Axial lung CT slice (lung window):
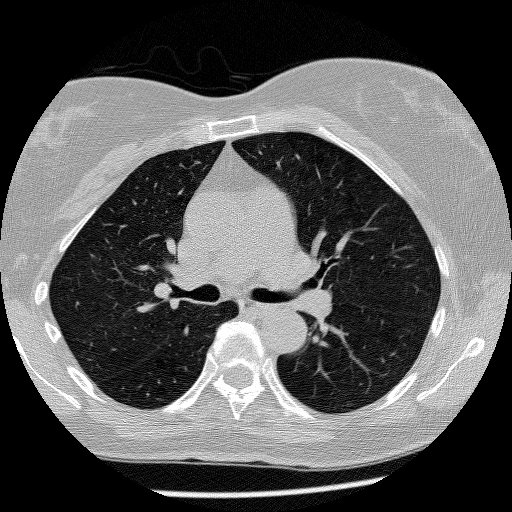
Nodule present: no